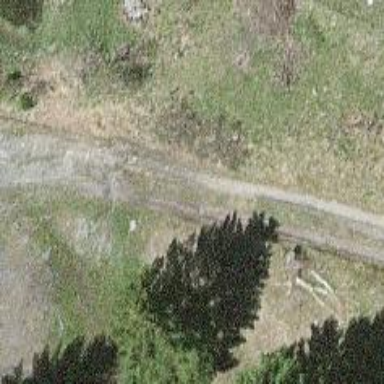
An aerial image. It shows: Track with grade 4 track type.